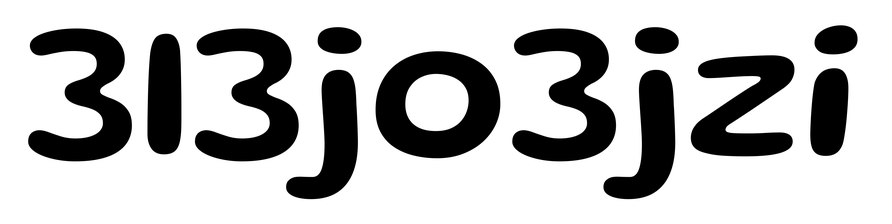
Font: Gluten_Medium